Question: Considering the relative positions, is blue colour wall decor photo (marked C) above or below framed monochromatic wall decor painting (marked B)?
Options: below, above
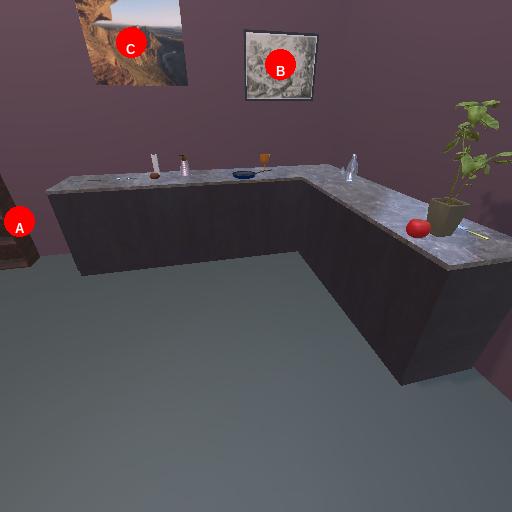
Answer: below